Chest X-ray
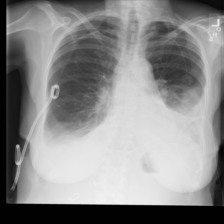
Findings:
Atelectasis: negative
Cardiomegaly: negative
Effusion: positive
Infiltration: negative
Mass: negative
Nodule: negative
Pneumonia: negative
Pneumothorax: positive
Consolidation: positive
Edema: negative
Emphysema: negative
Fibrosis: negative
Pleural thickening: negative
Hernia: negative